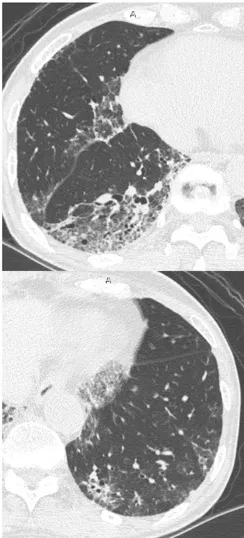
Pulmonary findings of chest high-resolution computed tomography. Six months after starting the treatment, these findings had improved.
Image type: radiology (ct)